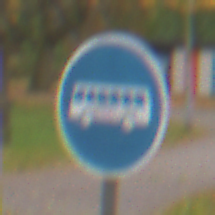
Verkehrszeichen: Busssonderstreifen
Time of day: Midday
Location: Outdoor (Nature)
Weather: Overcast
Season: Autumn
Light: Natural